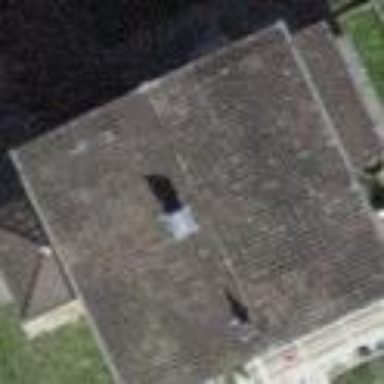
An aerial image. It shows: House with tiled roof.